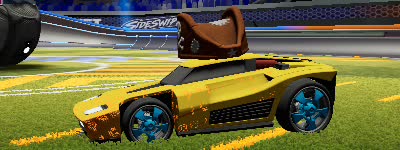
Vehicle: breakout